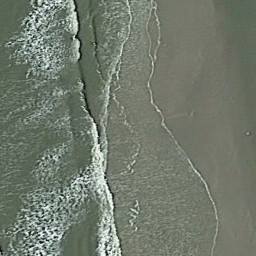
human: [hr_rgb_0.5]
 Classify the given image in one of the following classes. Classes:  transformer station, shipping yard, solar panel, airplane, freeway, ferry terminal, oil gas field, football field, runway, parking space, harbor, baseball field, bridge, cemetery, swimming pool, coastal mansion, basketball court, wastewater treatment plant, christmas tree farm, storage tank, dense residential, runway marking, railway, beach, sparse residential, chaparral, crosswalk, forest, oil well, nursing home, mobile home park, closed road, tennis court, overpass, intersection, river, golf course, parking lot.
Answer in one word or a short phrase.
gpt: beach